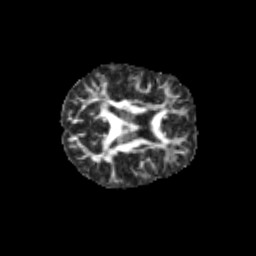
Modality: FA
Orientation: axial
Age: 10
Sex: female
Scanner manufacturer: siemens
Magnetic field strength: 3 T
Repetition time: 3.8 s
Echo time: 0.07 s